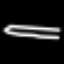
Label: pencil